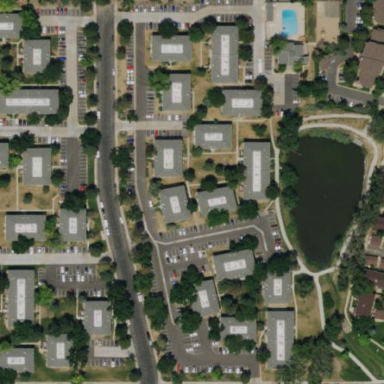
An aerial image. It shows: Residential area consisting of condominiums.